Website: ulta-beauty
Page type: payment
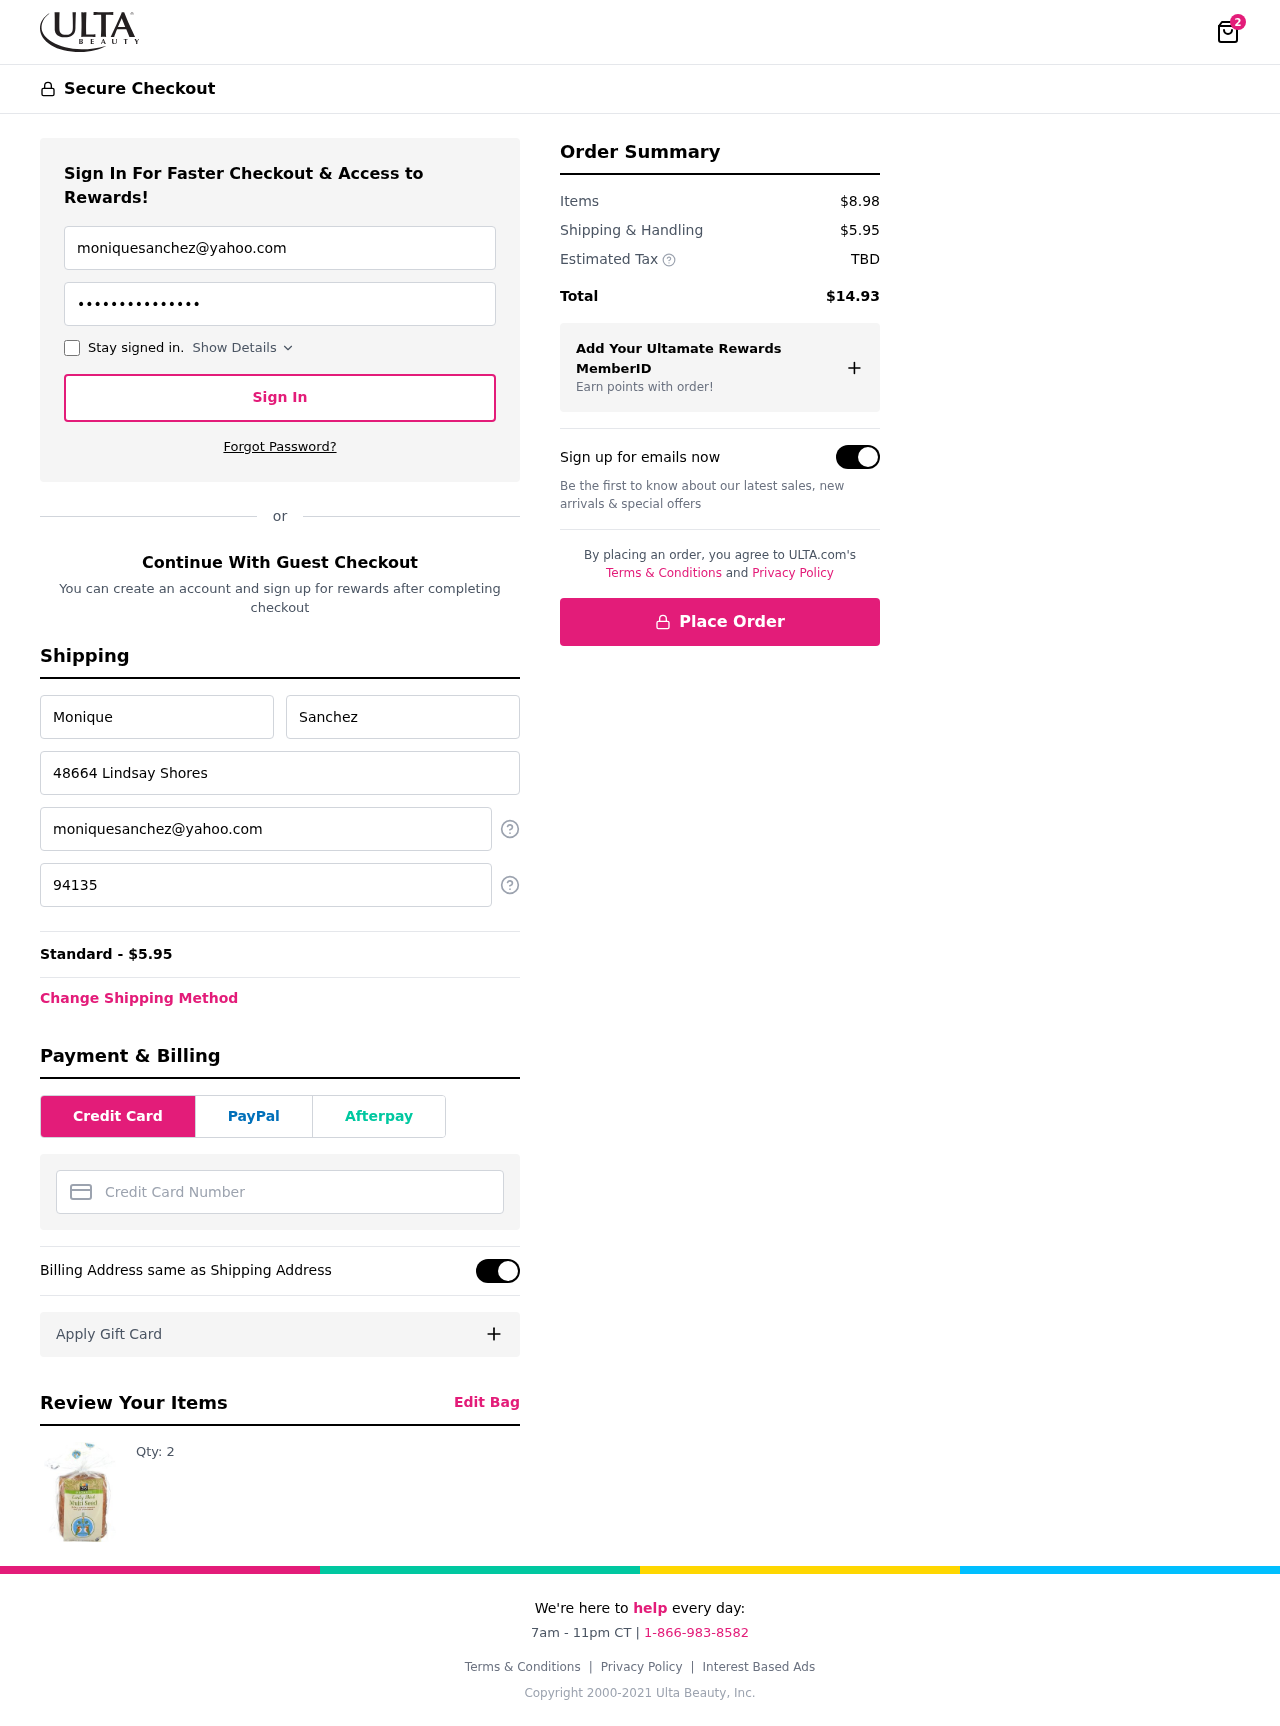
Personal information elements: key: PII_CARD_NUMBER
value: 3477 2529 4031 343
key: PII_EMAIL
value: moniquesanchez@yahoo.com
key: PII_FIRSTNAME
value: Monique
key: PII_LASTNAME
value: Sanchez
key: PII_PHONE
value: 9413586099
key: PII_STREET
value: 48664 Lindsay Shores
Product elements: key: PRODUCT1_QUANTITY
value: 2
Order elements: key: ORDER_NUM_ITEMS
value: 2
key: ORDER_SHIPPING_COST
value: $5.95
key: ORDER_SHIPPING_COST
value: Standard - $5.95
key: ORDER_SUBTOTAL
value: $8.98
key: ORDER_TAX
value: TBD
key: ORDER_TOTAL
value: $14.93